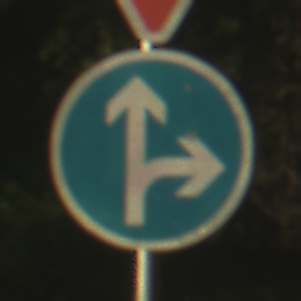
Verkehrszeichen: VorgeschriebeneFahrtrichtungGeradeausOderRechts
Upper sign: VorfahrtGewaehren
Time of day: SunriseSunset
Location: Outdoor (Nature)
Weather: PartlyCloudy
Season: NotSpecified
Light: Natural